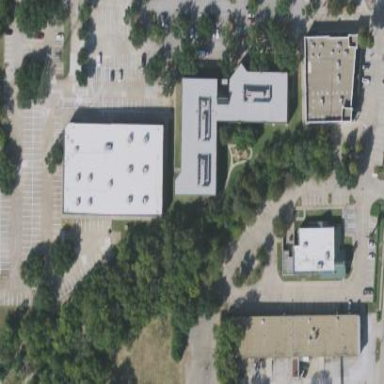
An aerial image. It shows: Office building.